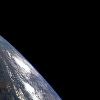
Label: space